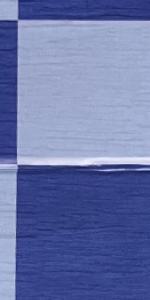
Label: Empty